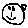
Label: smiley face